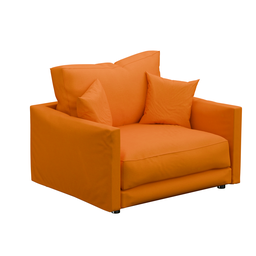
Label: furniture